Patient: sex F, age 40
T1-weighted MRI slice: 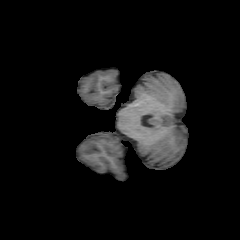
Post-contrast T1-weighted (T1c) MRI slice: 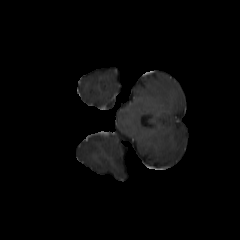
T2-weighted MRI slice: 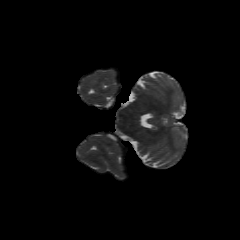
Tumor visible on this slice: no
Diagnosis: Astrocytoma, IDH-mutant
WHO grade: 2